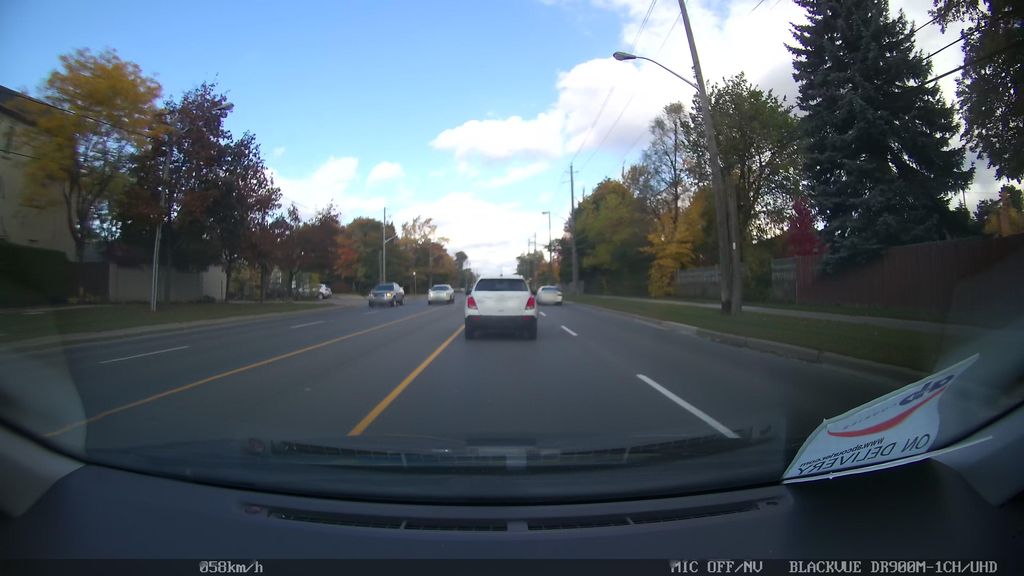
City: toronto